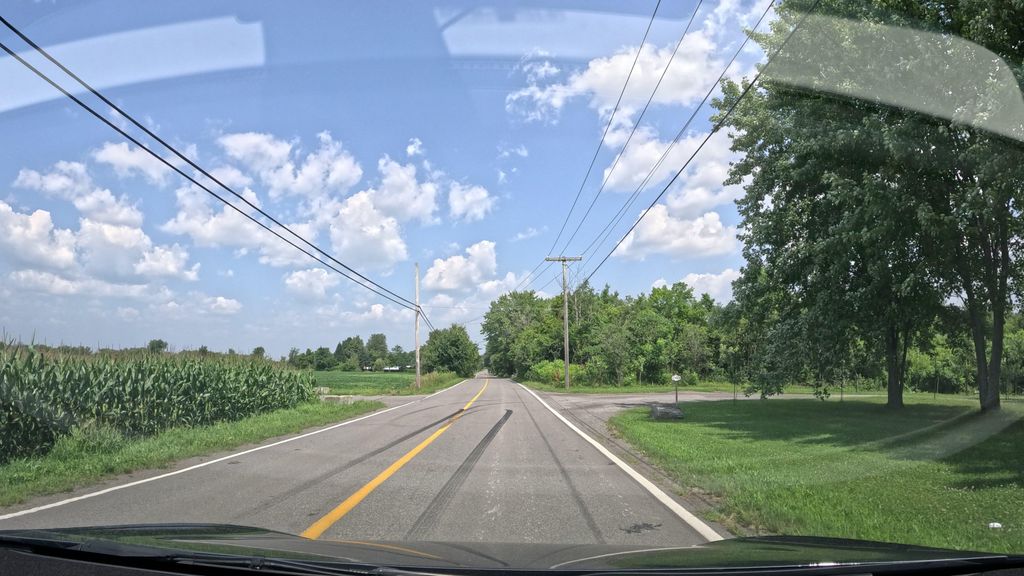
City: montreal